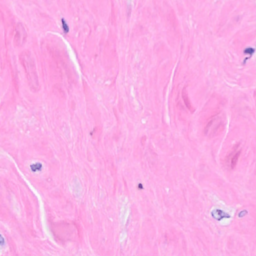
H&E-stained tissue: Breast